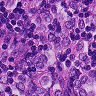
Metastatic tissue present: yes